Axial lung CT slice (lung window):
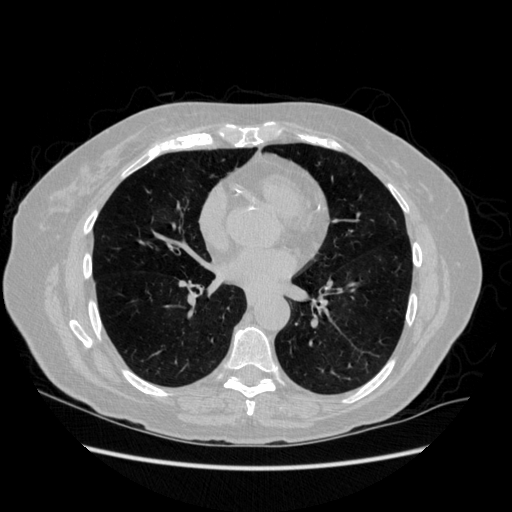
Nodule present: no